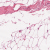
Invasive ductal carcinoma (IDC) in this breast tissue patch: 0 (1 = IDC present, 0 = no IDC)